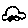
Label: car